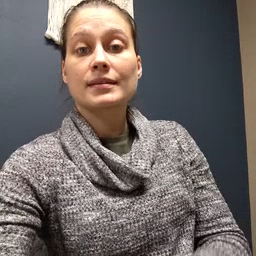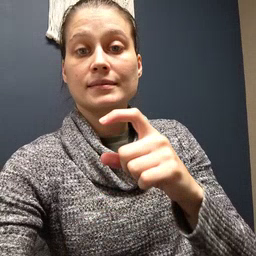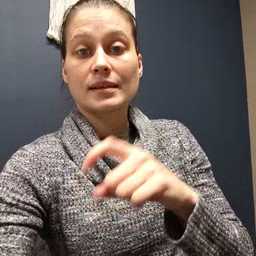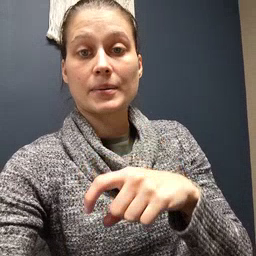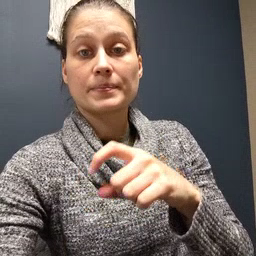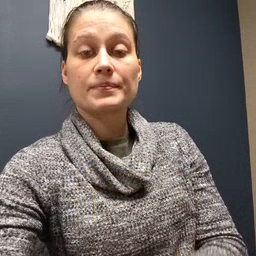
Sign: time